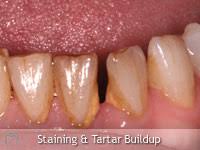
Condition: Tooth Discoloration